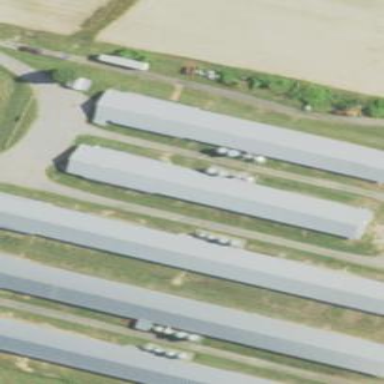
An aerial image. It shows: Farm auxiliary building.